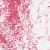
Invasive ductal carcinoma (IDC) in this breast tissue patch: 0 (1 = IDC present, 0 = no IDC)